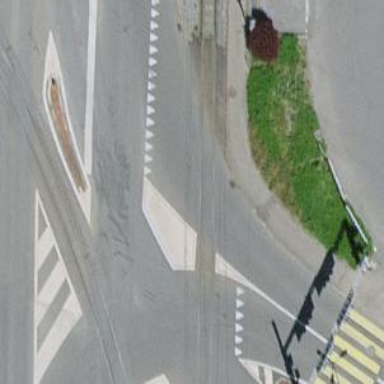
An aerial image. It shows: Railway level crossing.